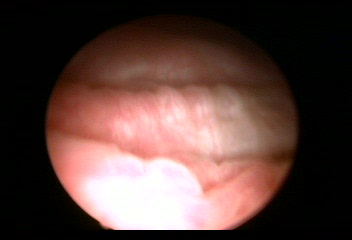
Modality: WLC
Class: Normal mucosa
Bladder cancer association: No